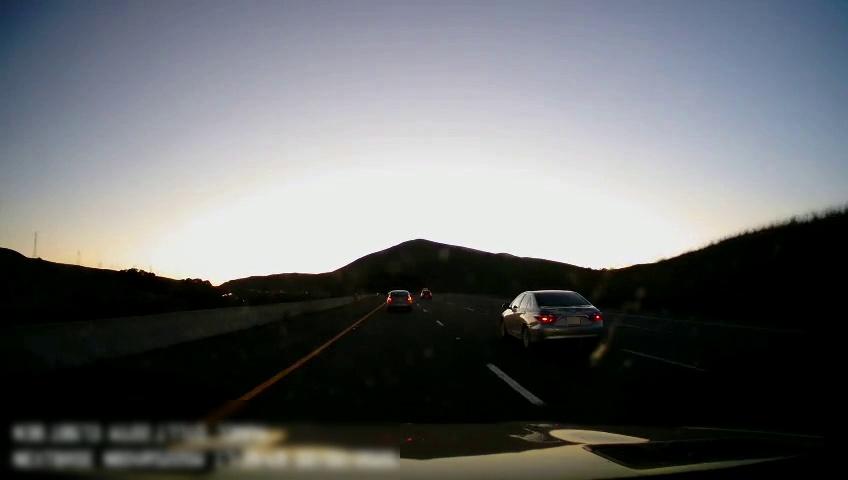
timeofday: Day
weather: Sunny
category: Drivable Space
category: Vehicles | Car
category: Vehicles | Car
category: Vehicles | Car
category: Lanes | Alternate Lane
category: Lanes | Current Lane
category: Lanes | Current Lane
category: Lanes | Alternate Lane
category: Lanes | Alternate Lane